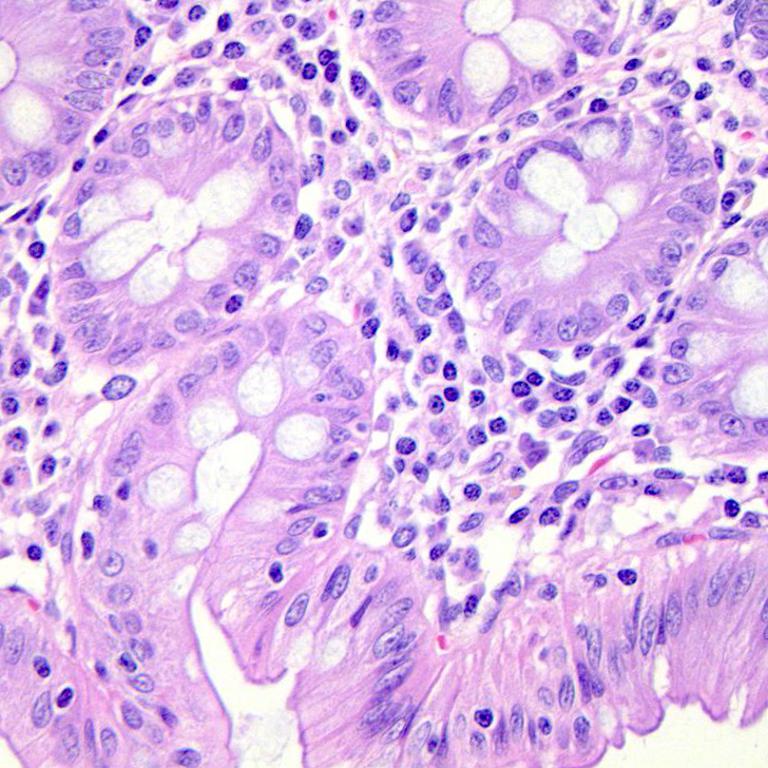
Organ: colon
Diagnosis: benign